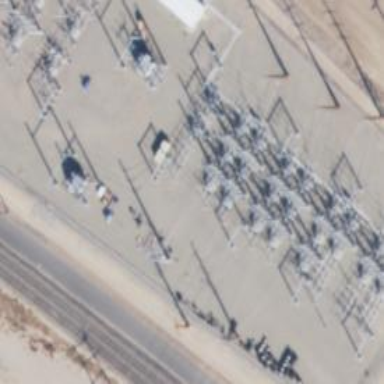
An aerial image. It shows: Switch used for power control.